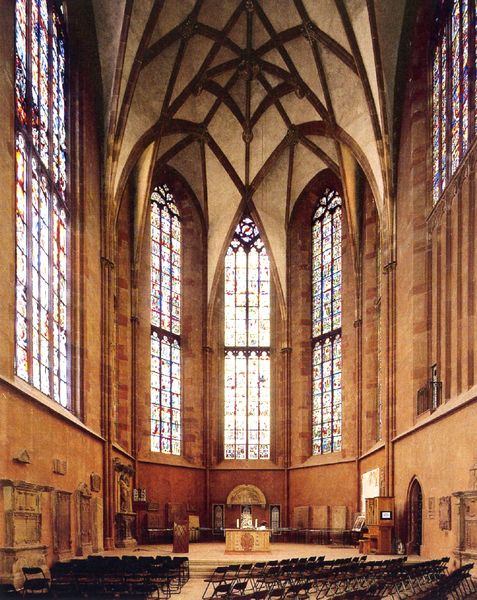
Titel: Westchor der Katharinenkirche in Oppenheim
Standort: Oppenheim (EU - D - RP)
Schlagwörter: fenster, glas, hell, holz, licht, stühle, gebäude, architektur, stein, kirche, decke, gotik, kuppel, treppe, treppen, gestühl, kerzen, aufgang, hoch, foto, gewölbe, dom, altar, schlussstein, wappen, orgel, bestuhlung, buntglas, glasfenster, gotisch, kanzel, spitzbogen, altarraum, apsis, kirchenraum, gottesdienst, chor, predigt, baldachin, lanzettfenster, maßwerk, verglasung, längsschiff, gotteshaus, taufbecken, kirchenfenster, spätgotik, chorgestühl, netzgewölbe, maßwerkfenster, beichtstuhl, aufragend, klappstühle, hohe fenster, fenstermalerei, kanzeö, epitaphien, schor, sternengewölbe